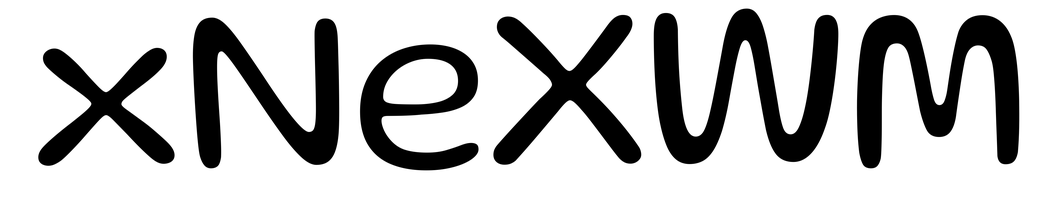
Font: Gluten_Light